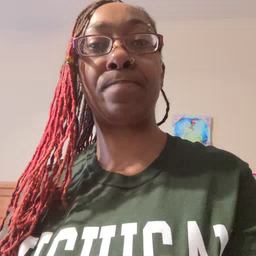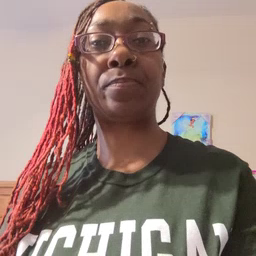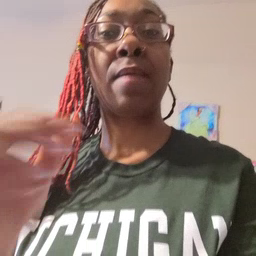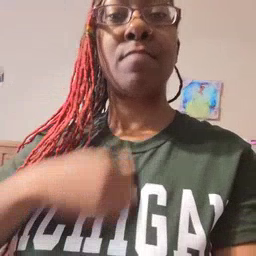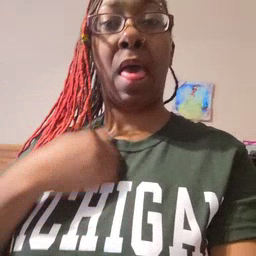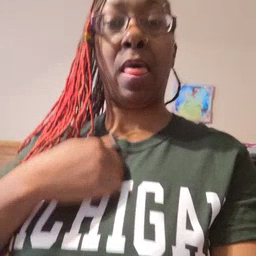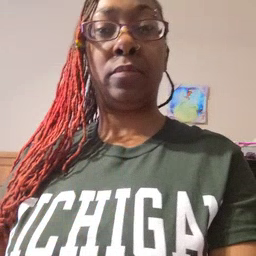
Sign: bath